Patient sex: M
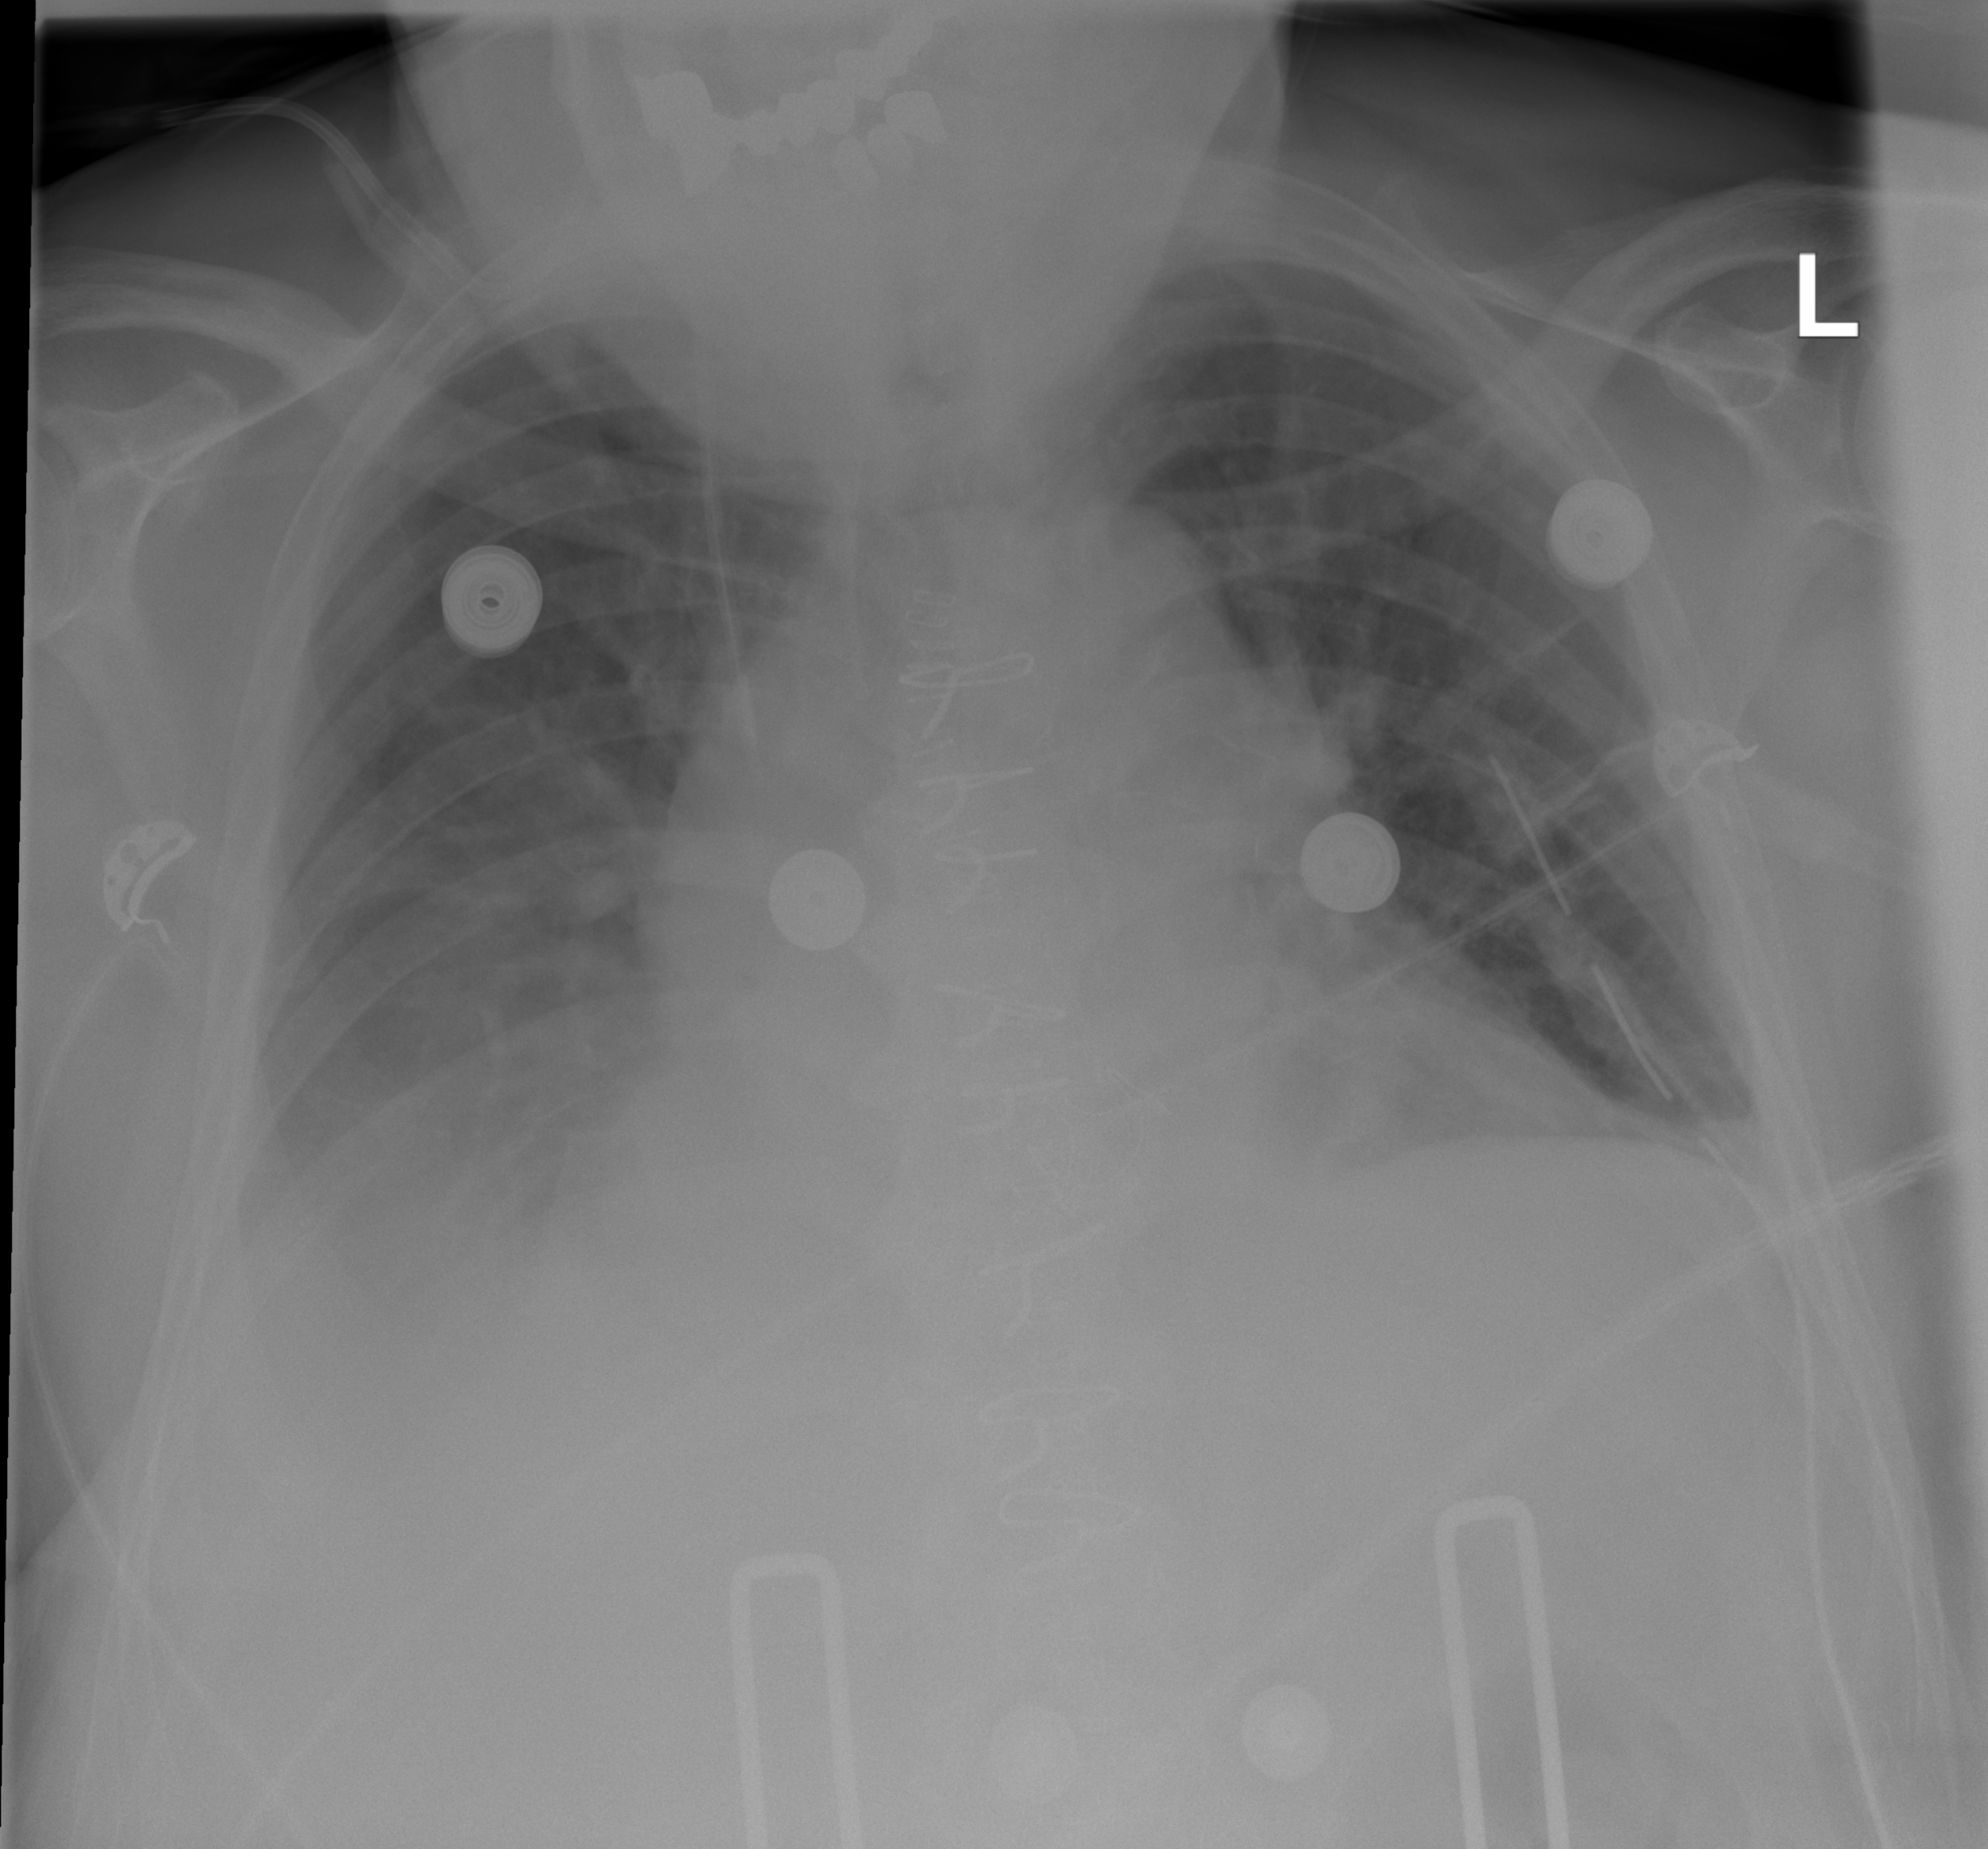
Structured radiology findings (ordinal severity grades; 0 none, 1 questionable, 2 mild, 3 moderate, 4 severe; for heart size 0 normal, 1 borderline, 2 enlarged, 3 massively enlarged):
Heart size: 1
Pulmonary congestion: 0
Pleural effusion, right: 2
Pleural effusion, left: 2
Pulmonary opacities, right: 0
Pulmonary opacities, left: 0
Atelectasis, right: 2
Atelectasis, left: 2